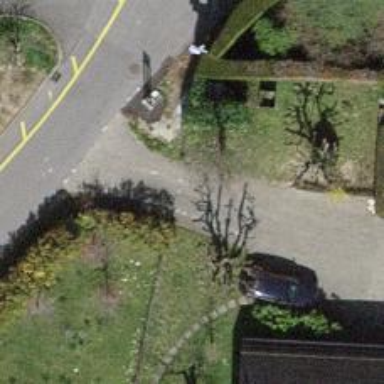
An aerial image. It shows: Gate.